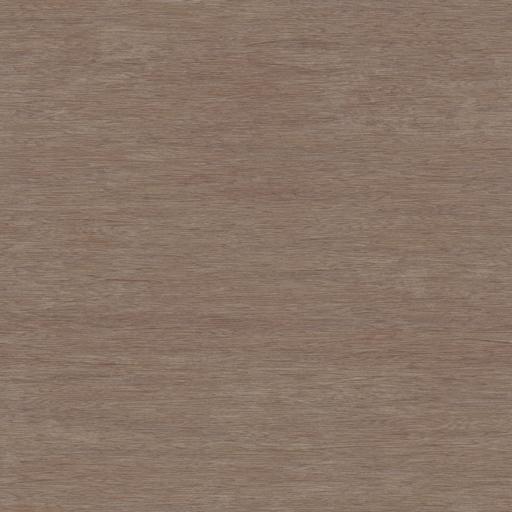
Tags: wood